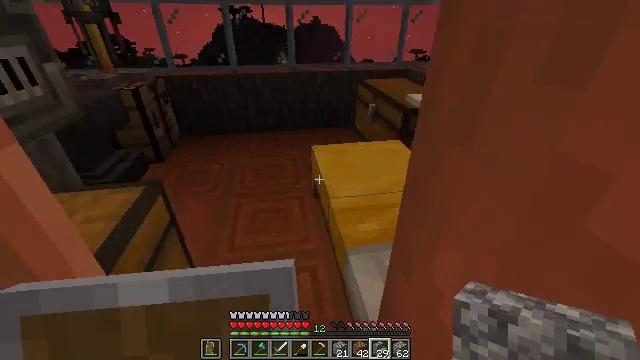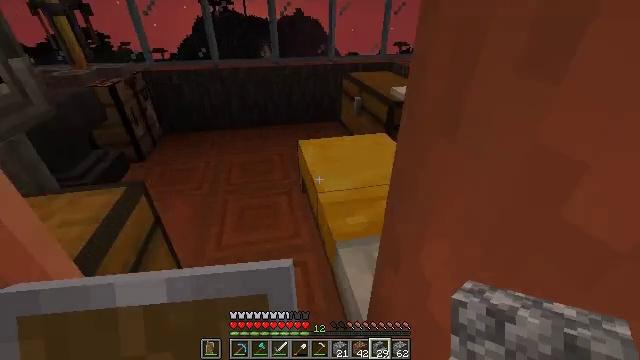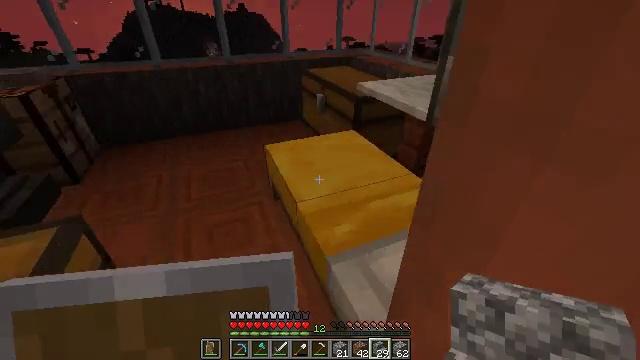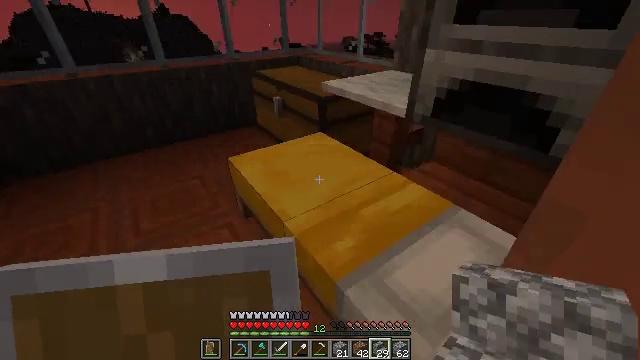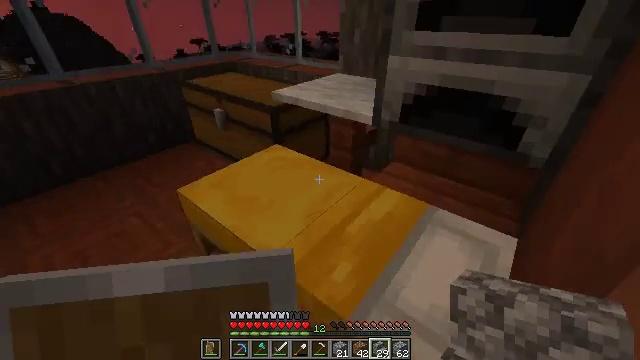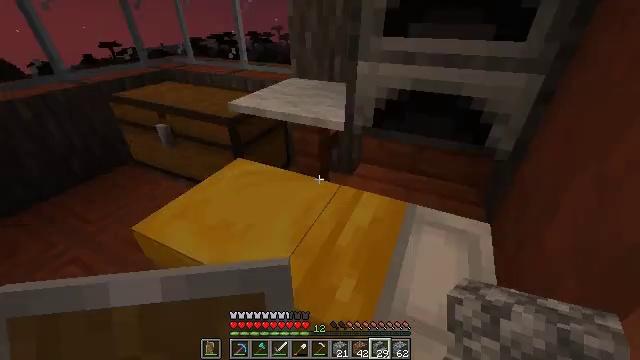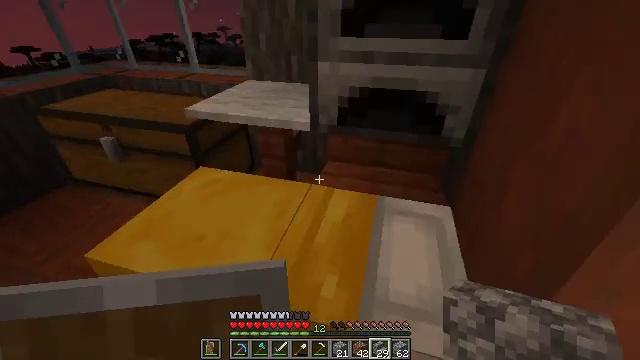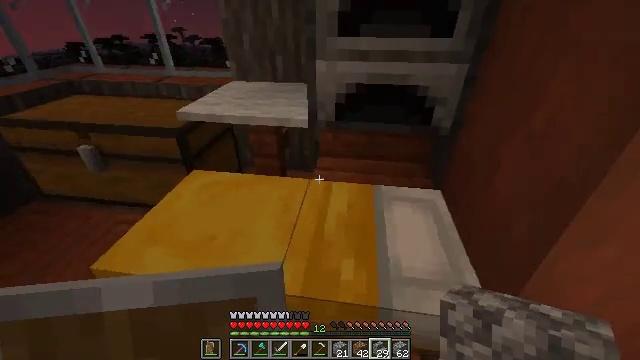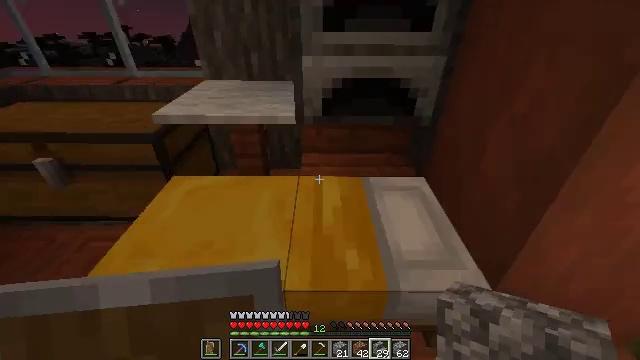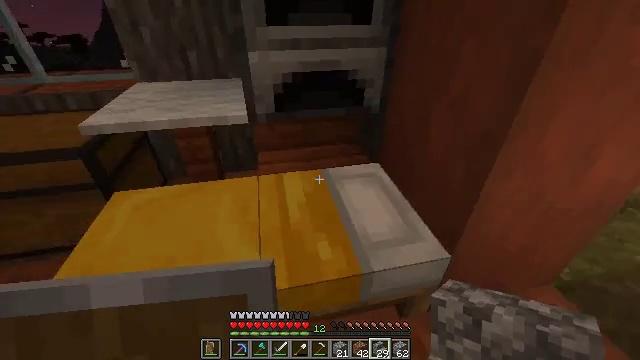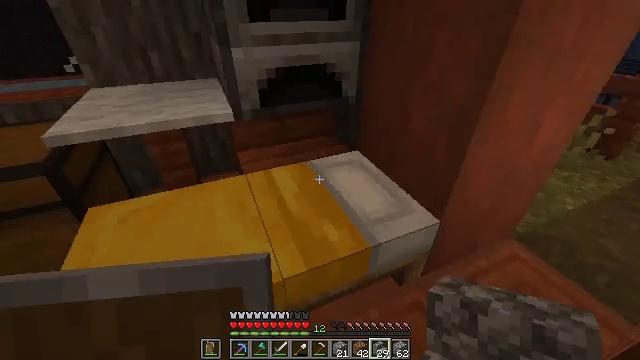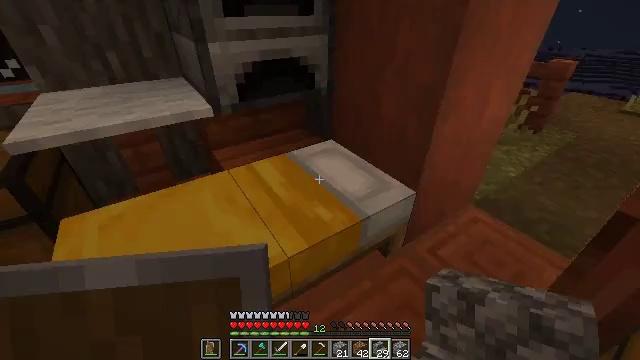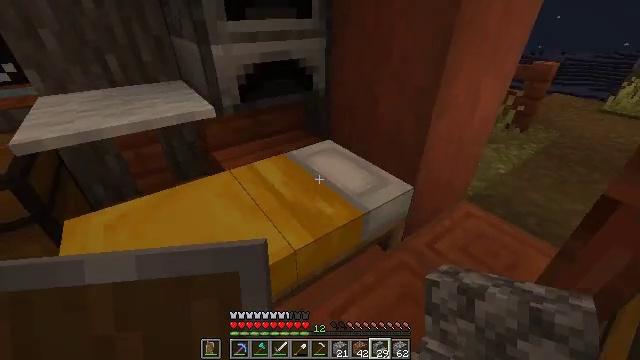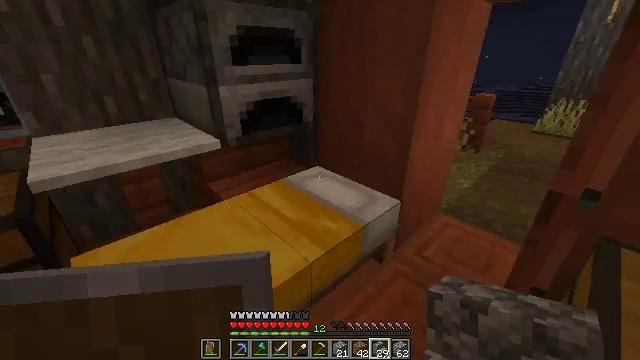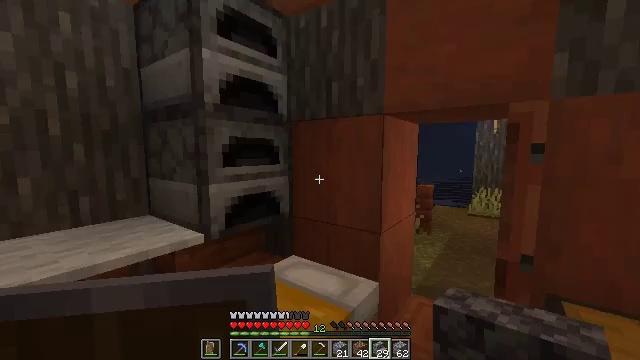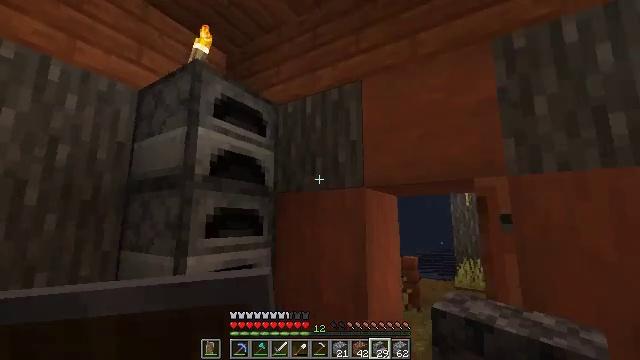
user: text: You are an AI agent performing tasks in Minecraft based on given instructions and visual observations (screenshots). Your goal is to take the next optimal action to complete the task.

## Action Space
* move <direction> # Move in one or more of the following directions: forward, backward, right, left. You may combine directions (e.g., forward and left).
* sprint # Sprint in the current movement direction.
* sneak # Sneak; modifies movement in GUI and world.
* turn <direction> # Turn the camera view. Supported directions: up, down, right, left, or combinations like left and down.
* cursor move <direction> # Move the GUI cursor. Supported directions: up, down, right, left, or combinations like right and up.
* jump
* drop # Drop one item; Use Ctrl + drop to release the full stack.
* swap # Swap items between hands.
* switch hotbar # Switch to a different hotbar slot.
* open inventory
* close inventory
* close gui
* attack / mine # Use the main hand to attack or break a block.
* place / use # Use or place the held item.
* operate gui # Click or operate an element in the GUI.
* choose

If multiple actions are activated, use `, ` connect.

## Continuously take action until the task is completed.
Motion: motion action
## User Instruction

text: Collect acacia planks from a structure.
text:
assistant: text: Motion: move forward and move left, turn right and down
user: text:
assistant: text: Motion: move forward and move left, turn right
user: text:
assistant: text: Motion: move forward and move left, turn right
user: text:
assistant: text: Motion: move left, turn right
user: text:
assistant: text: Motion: move left, turn right
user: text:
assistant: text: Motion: move back and move left, turn right
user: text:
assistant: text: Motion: move back and move left, turn right
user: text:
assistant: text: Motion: move back and move left, turn right
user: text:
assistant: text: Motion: move back and move left, turn right
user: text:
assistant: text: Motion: move back and move left, turn right
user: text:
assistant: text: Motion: move back and move left, turn right
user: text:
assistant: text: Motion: move back and move left, turn right and up
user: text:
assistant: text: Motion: move back and move left, turn right and up
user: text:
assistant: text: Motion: move back and move left, turn right and up
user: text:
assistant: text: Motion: turn right and up
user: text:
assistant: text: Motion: turn right and up
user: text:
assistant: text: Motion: turn up
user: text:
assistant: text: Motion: no_op
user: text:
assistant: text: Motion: move back
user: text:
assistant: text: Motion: move back
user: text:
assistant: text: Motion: move back
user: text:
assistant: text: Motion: move back, turn right
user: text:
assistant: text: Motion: move back, turn right and up
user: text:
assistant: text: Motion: turn right and up
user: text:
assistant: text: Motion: turn right and down
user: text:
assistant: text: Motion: turn right and down
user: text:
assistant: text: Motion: no_op
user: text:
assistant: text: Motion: no_op
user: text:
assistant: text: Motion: no_op
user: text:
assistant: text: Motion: no_op